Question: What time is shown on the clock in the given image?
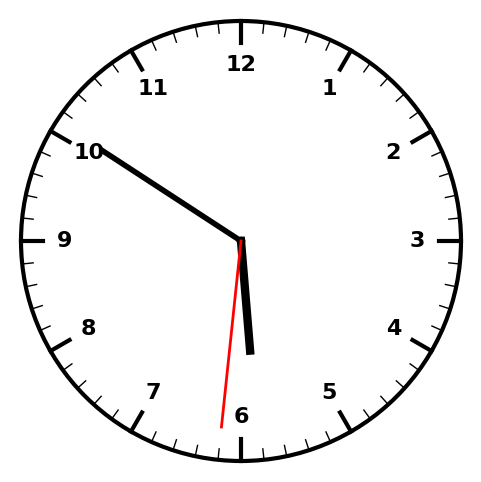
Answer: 05:50:31